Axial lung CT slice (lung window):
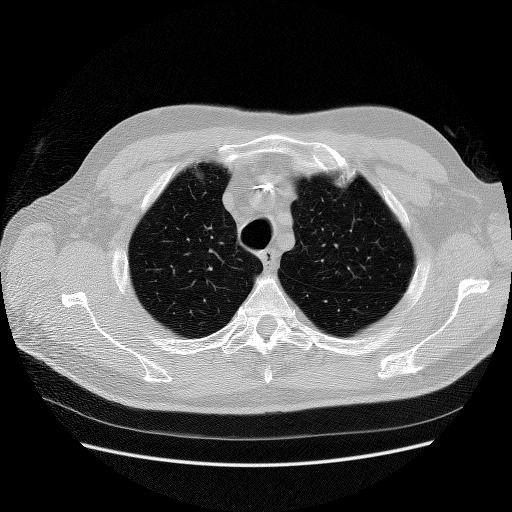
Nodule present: no